Field crop: maize
Growth stage: 2
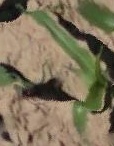
Species: maize